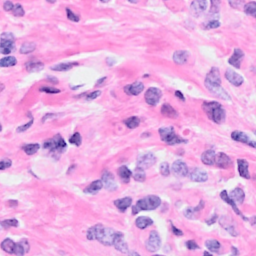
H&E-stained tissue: Breast